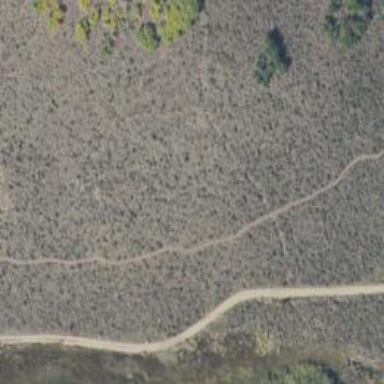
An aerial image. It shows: Path with excellent trail visibility.